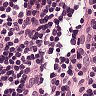
Metastatic tissue present: no